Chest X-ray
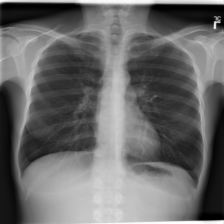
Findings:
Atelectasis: negative
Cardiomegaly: negative
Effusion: negative
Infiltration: negative
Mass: negative
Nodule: negative
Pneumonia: negative
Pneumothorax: negative
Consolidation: negative
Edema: negative
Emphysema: negative
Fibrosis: negative
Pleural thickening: negative
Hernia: negative